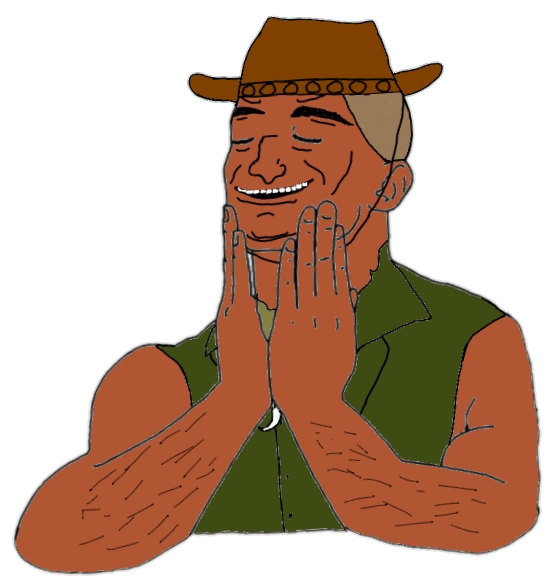
Label: 5_Bruce